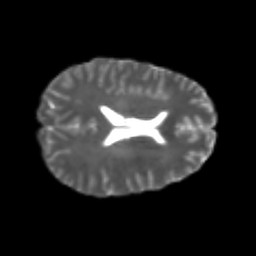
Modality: T2w
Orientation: axial
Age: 25
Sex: female
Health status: healthy
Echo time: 0.074 s